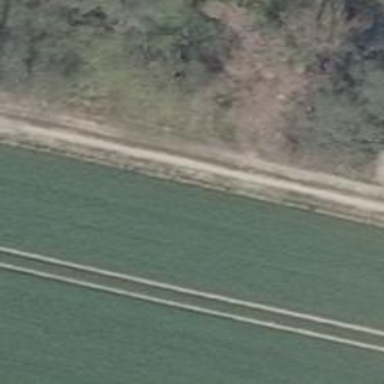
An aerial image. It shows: Dirt track road with grade 4 track type.